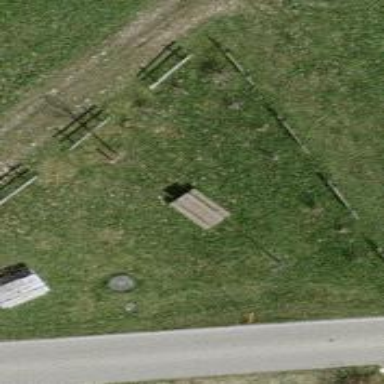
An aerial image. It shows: Picnic table located in leisure land area.